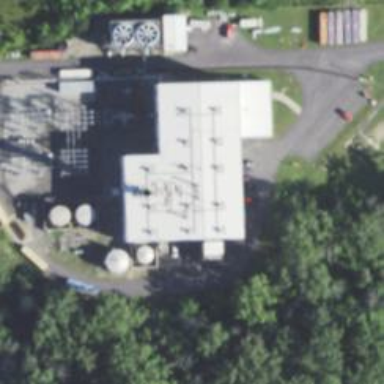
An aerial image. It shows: Power plant.